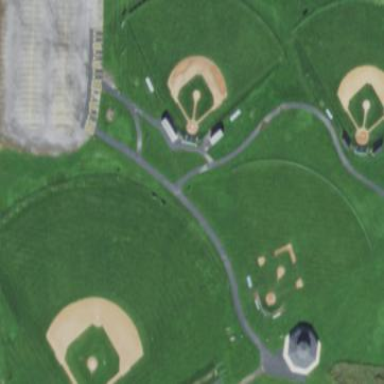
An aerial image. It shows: Baseball pitch for leisure and sports activities.